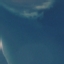
Land use / land cover: SeaLake